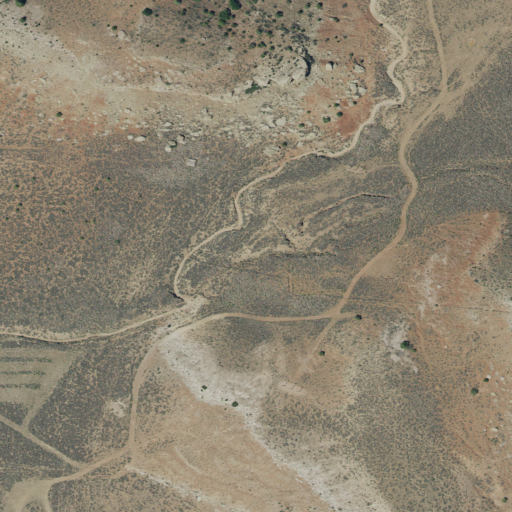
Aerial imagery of valley in Utah named Jack Canyon containing shrub, evergreen forest, and open development